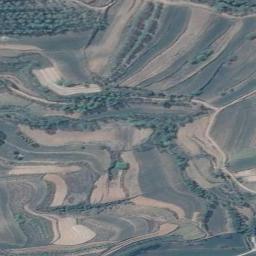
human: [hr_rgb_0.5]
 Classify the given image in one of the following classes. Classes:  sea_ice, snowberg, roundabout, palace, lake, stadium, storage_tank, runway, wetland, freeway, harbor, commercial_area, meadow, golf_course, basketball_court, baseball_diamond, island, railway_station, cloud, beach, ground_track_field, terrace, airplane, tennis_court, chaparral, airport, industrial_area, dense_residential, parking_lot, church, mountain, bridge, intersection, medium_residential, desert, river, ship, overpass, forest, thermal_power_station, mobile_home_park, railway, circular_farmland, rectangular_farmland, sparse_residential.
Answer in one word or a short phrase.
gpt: terrace